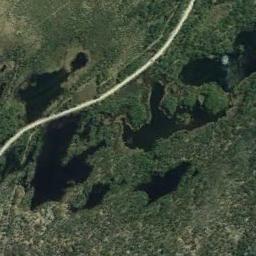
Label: wetland